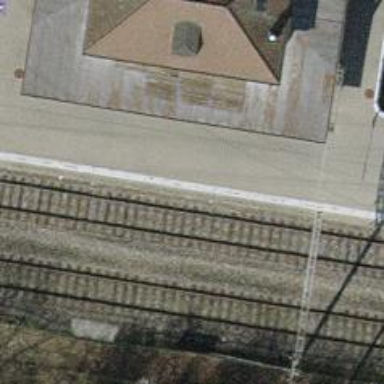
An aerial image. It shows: Public transport stop position along the railway.